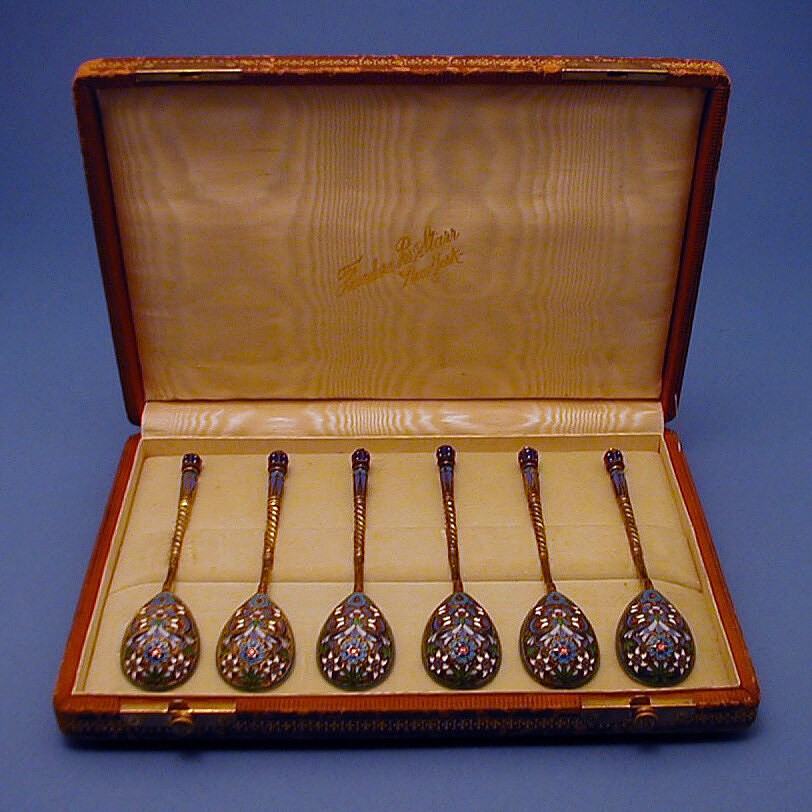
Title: Cloisonne Enamel Teaspoon, Part of a Set of Six
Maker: Pavel Ovchinnikov, Russian, 1830 - 1888
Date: ca. 1890
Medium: gold plated, metal, polychrome cloisonne enamel
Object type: spoon
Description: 1944-44-3-a/g: Spoon (a-f): straight handle, twisted in mid-secti...;     1944-44-3-a: Spoon (a-f): straight handle, twisted in mid-secti...;     1944-44-3-b: Spoon (a-f): straight handle, twisted in mid-secti...;     1944-44-3-c: Spoon (a-f): straight handle, twisted in mid-secti...;     1944-44-3-d: Spoon (a-f): straight handle, twisted in mid-secti...;     1944-44-3-e: Spoon (a-f): straight handle, twisted in mid-secti...;     1944-44-3-f: Spoon (a-f): straight handle, twisted in mid-secti...;     1944-44-3-g: case (g): rectangular hinged leather case with sil...